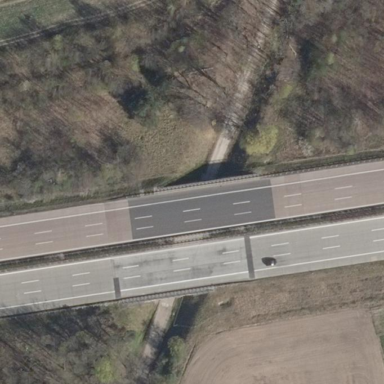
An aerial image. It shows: Man-made bridge.